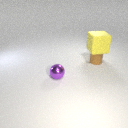
small brown rubber cylinder below large yellow rubber cube